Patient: sex F, age 31
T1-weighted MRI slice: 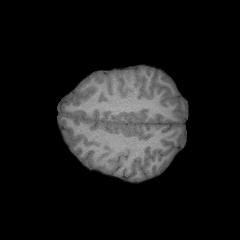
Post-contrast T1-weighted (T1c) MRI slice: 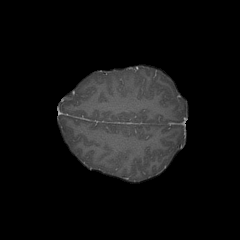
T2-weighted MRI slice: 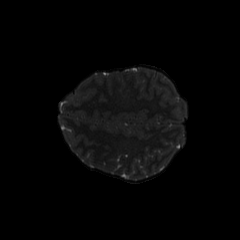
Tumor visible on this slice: no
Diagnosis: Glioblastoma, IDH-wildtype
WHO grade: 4